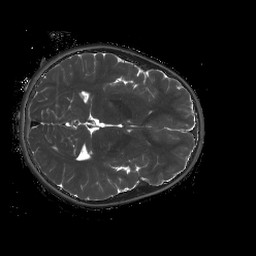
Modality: T2map
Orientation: axial
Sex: female
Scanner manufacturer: siemens
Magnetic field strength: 3 T
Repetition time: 4 s